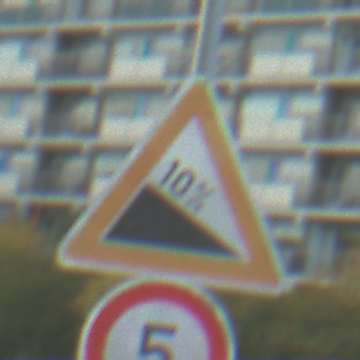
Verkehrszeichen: Gefaelle10
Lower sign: Geschwindigkeit5
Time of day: MorningAfternoon
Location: Outdoor (Urban)
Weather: PartlyCloudy
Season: NotSpecified
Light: Natural